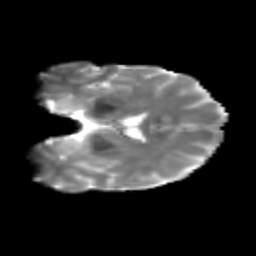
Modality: T2w
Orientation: coronal
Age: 29
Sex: female
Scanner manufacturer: siemens
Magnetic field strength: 3 T
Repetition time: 1.8 s
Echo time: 0.07 s